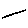
Label: line